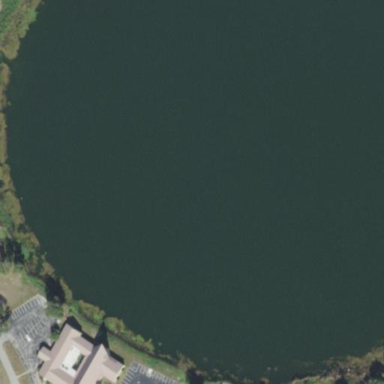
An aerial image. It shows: Beautiful lake surrounded by nature.